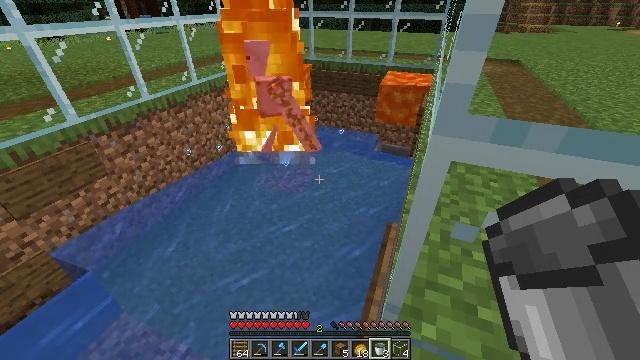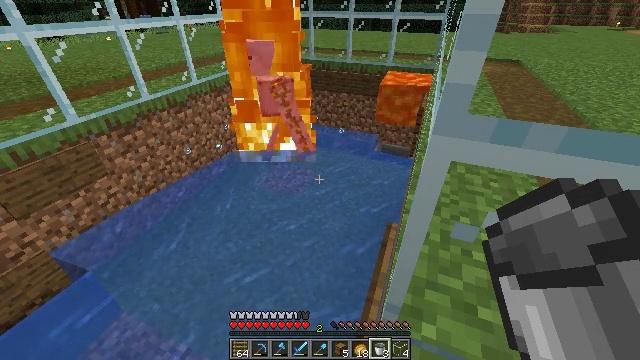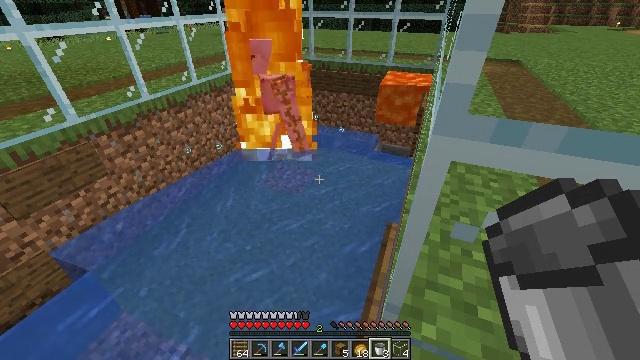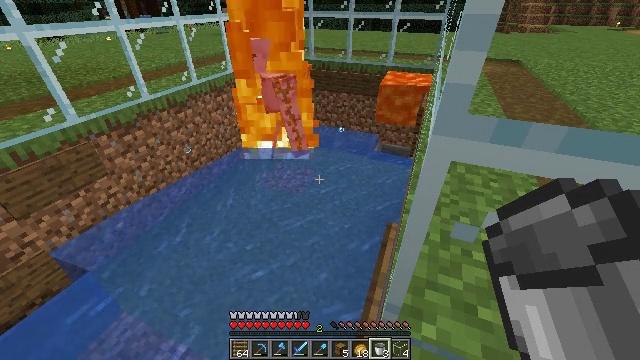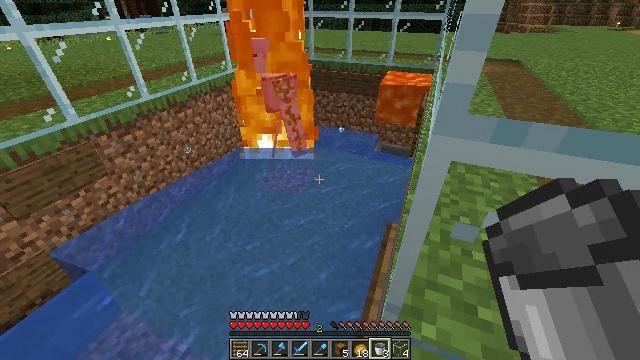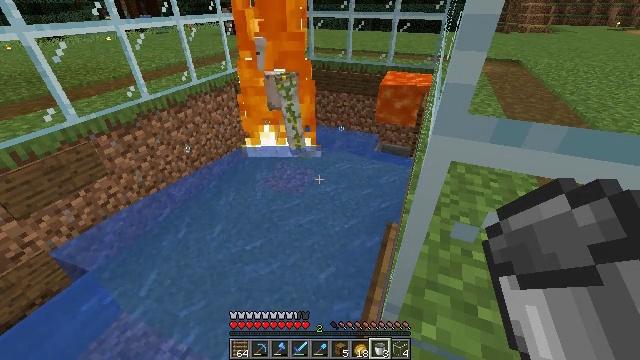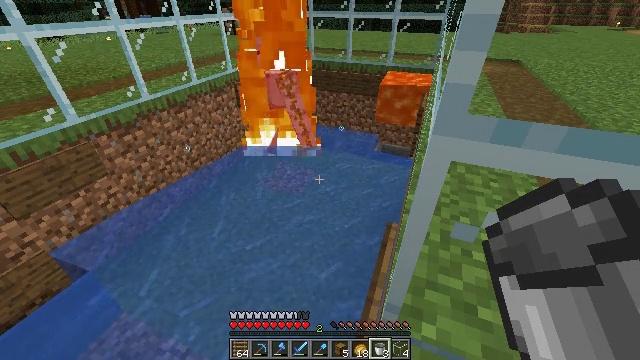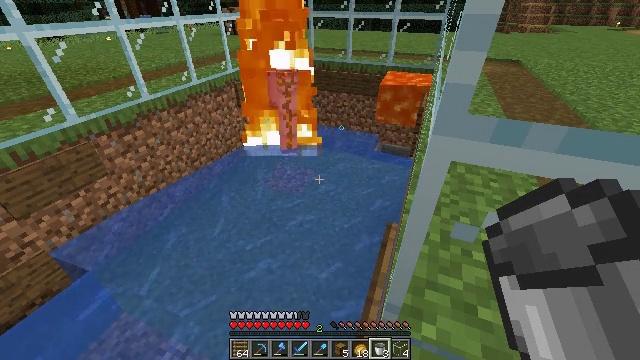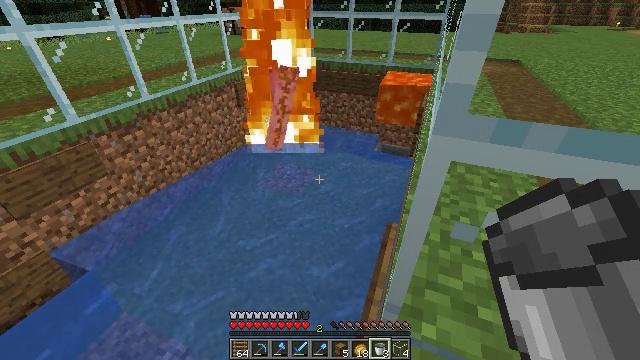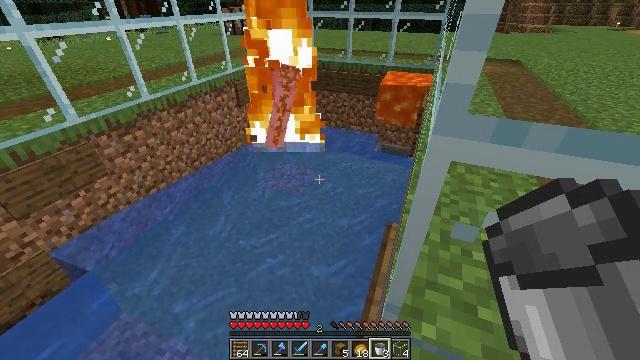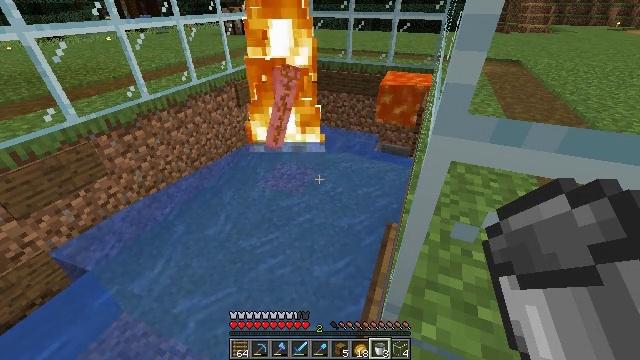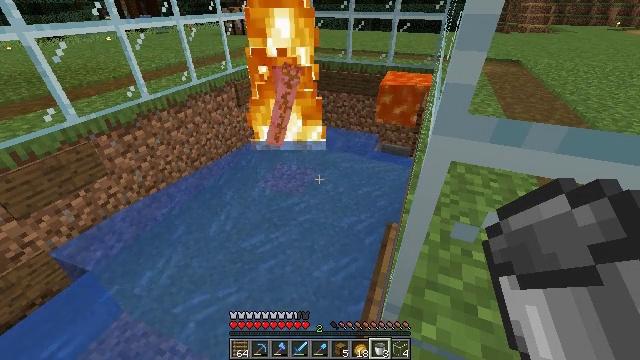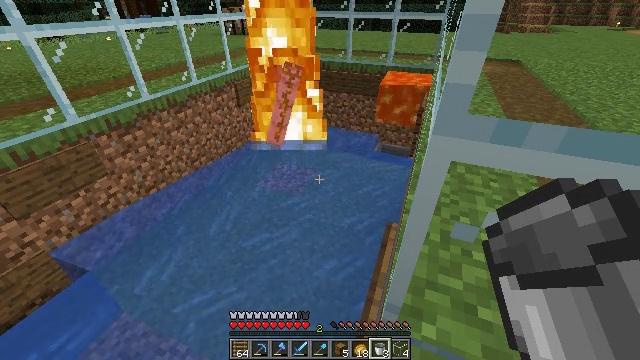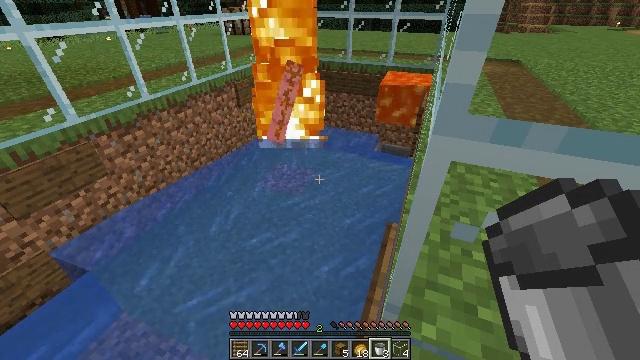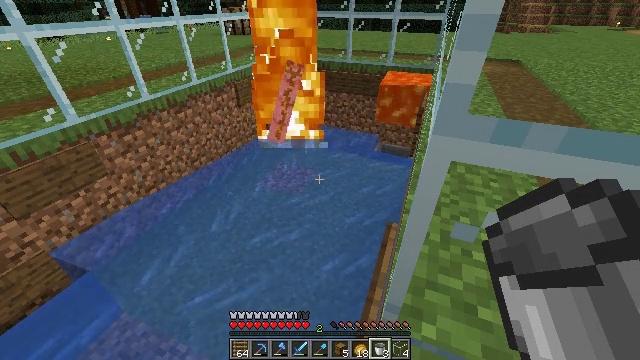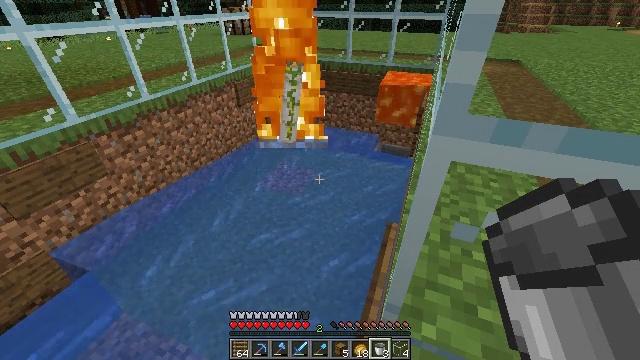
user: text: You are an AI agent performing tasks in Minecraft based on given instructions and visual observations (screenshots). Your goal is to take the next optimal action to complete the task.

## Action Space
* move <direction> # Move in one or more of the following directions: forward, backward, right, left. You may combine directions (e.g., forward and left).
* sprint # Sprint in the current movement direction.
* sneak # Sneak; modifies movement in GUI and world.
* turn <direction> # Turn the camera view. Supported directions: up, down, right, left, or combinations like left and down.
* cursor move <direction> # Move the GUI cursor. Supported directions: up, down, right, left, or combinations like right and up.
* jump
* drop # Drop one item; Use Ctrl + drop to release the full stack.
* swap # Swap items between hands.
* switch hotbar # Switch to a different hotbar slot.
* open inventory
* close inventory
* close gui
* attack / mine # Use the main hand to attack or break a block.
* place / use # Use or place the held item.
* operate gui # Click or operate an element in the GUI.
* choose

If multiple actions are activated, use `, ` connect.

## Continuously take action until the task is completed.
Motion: motion action
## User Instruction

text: Attack the spruce wall sign to remove it.
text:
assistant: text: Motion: sneak
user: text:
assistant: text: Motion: sneak
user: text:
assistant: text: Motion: sneak
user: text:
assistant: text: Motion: sneak
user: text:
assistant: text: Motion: sneak
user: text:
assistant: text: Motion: sneak
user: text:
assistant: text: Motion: sneak
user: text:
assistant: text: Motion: sneak
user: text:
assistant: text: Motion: sneak
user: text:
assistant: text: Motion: sneak
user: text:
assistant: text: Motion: sneak
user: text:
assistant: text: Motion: sneak
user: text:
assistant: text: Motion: sneak
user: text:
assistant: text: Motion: sneak
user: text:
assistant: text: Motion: sneak
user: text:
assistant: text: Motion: sneak
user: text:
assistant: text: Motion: sneak
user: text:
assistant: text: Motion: sneak
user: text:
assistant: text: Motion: sneak
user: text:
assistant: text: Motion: sneak
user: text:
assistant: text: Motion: sneak
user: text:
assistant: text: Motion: sneak
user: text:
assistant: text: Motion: sneak
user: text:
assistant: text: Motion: sneak
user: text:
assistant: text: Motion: sneak
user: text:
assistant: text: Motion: sneak
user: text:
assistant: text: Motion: sneak
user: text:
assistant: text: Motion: sneak
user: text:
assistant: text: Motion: sneak
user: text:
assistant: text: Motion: sneak